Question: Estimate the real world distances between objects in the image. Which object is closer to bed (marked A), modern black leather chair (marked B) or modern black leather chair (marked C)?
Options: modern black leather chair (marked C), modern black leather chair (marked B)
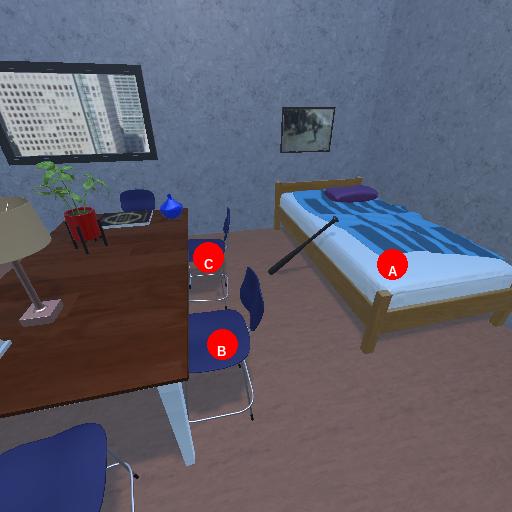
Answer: modern black leather chair (marked C)